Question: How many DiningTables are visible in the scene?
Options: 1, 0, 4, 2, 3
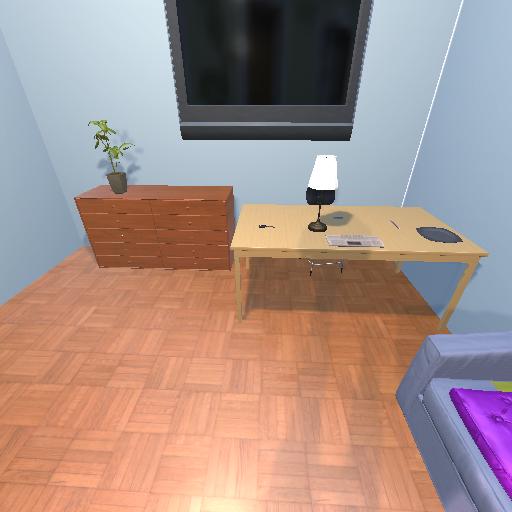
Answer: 1